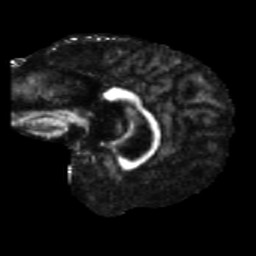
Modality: FA
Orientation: sagittal
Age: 58
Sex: male
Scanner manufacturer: siemens
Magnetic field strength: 3 T
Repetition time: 5.47 s
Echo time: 0.0854 s